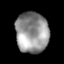
Tissue: lung
Cell type: Others
Senescence score: 0.2376
Nuclear area (px): 1302
Mean DAPI intensity: 147.548